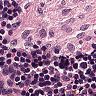
Metastatic tissue present: no